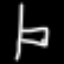
Label: chair